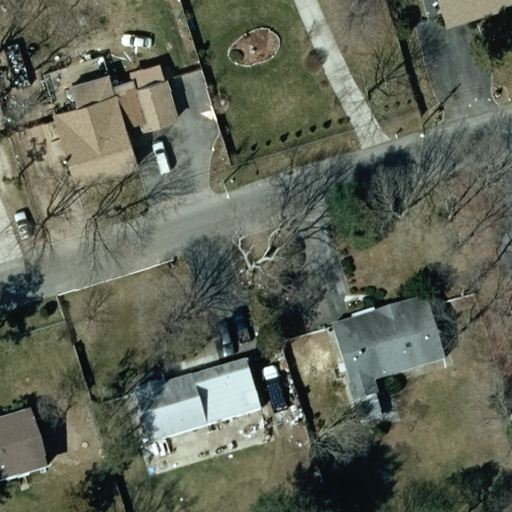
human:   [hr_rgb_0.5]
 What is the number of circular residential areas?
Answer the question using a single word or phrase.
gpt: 0

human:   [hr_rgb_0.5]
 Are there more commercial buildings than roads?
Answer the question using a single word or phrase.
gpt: no

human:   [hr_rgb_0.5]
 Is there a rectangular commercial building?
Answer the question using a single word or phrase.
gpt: no

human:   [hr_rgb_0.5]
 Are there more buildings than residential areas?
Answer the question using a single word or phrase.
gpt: yes

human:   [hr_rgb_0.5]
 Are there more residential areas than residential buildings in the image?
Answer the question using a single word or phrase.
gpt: no

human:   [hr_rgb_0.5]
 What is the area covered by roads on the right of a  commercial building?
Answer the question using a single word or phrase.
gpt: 0m2

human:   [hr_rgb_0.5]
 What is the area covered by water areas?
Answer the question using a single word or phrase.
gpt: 0m2

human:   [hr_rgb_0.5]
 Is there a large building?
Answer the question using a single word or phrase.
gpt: no

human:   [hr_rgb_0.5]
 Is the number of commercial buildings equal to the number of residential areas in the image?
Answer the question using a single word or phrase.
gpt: no

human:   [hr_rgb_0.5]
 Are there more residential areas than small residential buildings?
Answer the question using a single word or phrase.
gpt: no

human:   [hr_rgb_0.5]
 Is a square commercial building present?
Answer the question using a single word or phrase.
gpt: no

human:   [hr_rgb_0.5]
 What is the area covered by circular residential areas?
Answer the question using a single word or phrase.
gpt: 0m2

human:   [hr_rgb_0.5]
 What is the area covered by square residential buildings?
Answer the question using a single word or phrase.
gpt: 0m2

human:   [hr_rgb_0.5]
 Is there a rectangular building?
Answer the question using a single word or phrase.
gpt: yes

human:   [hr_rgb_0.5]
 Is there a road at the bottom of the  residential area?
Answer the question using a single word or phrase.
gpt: yes

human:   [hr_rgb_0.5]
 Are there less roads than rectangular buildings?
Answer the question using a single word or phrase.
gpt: yes

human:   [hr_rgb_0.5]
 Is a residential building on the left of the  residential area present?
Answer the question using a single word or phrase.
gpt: yes

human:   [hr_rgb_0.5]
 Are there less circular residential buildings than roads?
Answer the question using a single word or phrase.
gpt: yes

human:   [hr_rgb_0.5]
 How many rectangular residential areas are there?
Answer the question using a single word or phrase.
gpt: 1

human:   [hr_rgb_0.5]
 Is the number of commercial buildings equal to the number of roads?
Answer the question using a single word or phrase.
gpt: no

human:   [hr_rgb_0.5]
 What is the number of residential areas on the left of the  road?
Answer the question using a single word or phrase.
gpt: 0

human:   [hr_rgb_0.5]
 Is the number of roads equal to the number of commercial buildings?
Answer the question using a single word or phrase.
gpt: no

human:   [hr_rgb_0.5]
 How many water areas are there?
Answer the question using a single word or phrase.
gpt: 0

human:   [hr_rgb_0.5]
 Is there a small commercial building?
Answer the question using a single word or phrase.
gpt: no

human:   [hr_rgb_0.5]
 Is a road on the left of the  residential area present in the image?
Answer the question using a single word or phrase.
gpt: yes

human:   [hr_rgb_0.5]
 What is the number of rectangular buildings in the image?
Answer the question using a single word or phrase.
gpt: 3

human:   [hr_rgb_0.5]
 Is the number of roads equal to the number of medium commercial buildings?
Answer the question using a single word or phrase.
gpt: no

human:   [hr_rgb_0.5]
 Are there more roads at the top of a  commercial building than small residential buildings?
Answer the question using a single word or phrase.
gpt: no

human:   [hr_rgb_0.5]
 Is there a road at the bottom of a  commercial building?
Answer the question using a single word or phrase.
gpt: no

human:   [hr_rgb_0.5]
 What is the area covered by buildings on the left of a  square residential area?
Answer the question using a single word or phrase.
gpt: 0m2

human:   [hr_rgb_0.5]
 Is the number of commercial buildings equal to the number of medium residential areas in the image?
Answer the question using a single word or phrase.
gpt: yes

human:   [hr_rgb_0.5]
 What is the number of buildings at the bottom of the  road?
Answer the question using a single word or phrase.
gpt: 3

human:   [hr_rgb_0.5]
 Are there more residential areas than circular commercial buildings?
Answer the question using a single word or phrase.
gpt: yes

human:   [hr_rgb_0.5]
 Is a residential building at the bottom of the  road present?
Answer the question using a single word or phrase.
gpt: yes

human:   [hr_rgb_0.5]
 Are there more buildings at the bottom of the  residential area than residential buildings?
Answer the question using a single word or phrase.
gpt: no

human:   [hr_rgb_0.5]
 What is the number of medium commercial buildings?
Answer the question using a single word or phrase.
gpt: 0